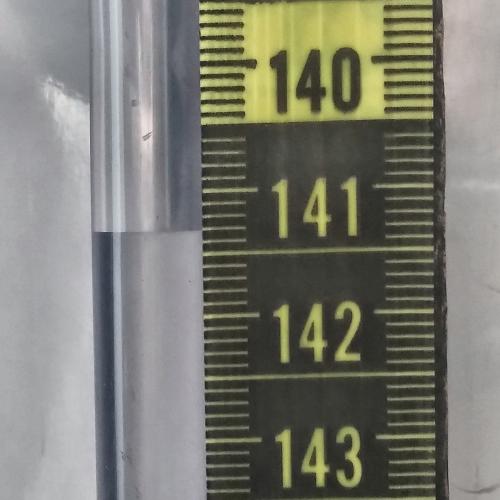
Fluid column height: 141.3 cm